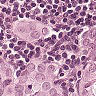
Metastatic tissue present: yes